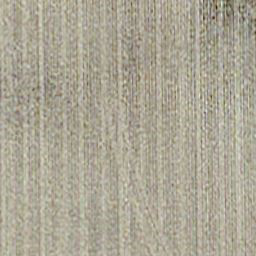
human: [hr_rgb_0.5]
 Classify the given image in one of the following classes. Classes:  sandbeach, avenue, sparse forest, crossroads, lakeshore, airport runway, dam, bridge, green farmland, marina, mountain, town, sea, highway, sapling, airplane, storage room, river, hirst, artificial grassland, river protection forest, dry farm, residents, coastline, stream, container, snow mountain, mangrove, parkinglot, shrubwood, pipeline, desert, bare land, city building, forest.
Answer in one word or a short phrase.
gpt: dry farm